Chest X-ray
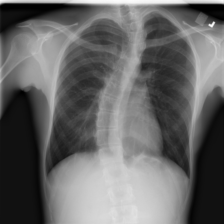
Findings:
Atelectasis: negative
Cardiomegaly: negative
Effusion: negative
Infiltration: negative
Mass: negative
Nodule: negative
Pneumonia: negative
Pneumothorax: negative
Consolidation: negative
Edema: negative
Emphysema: negative
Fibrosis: negative
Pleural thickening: negative
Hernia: negative